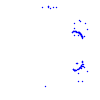
Particle: kaon